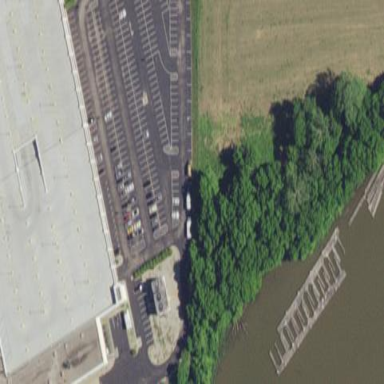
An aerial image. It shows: Parking area.